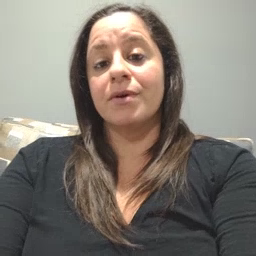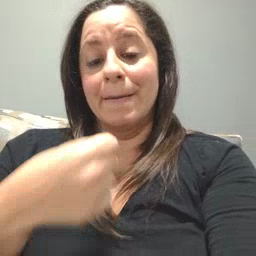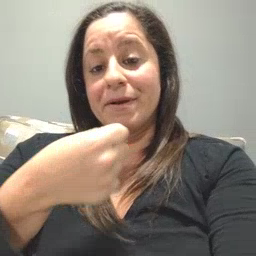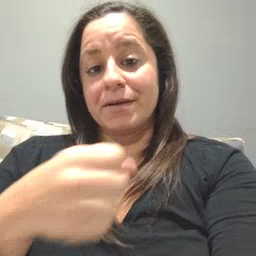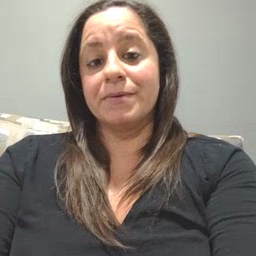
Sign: make